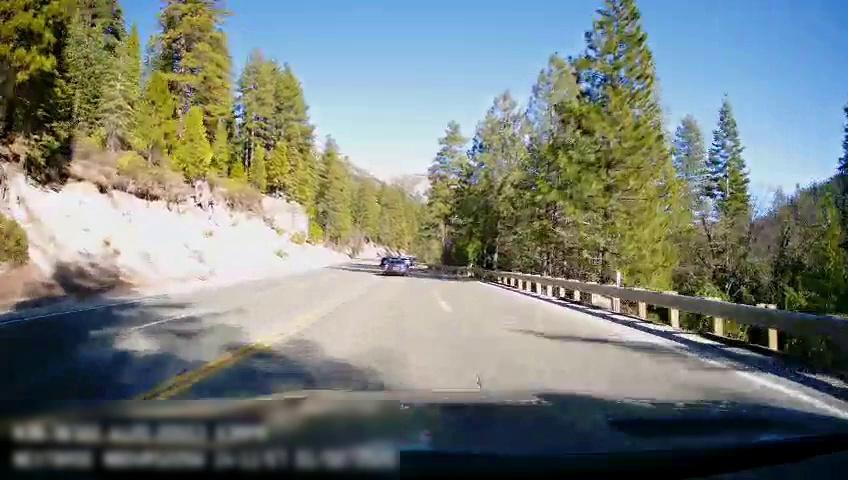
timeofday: Day
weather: Sunny
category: Drivable Space
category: Vehicles | Car
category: Lanes | Current Lane
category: Lanes | Current Lane
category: Lanes | Alternate Lane
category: Lanes | Opposite Lane
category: Lanes | Opposite Lane